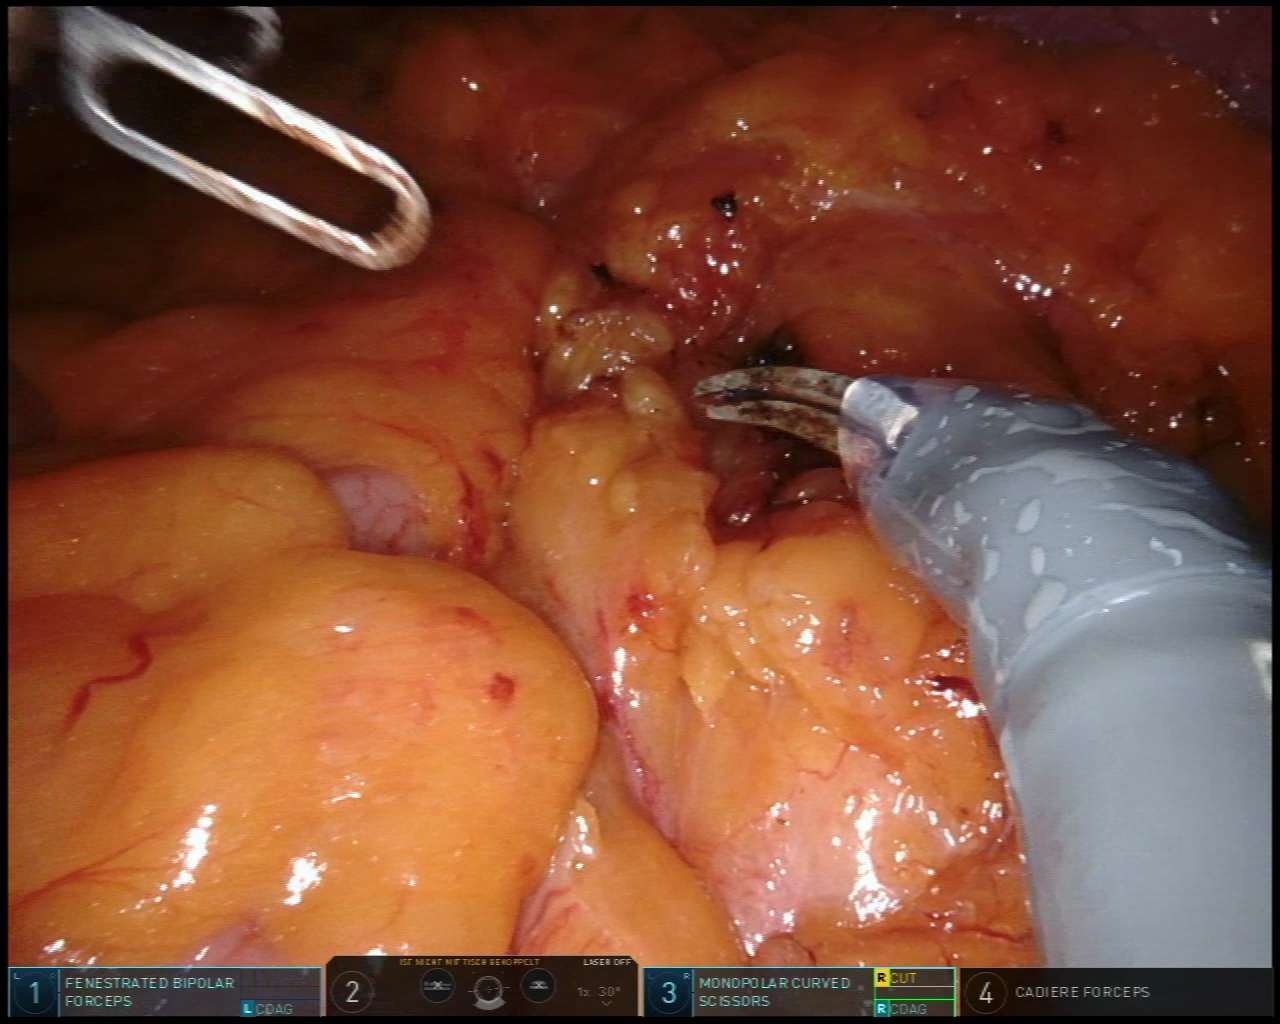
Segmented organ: abdominal_wall
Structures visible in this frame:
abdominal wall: yes
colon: yes
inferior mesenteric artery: no
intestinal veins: no
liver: no
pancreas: no
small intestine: no
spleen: no
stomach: no
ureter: no
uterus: no
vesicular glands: no